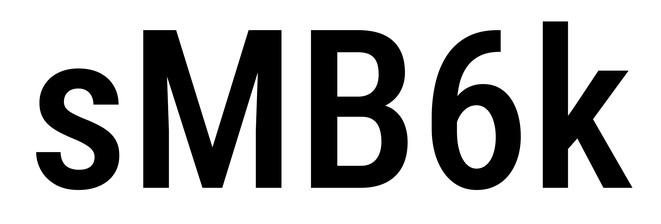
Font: Roboto_Condensed_Medium